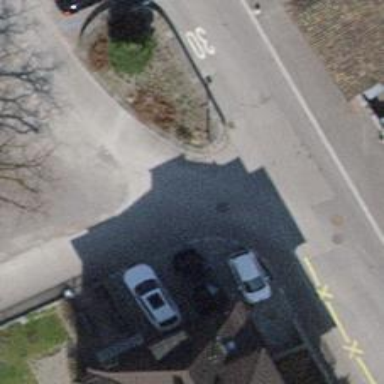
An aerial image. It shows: Unmarked road crossing.